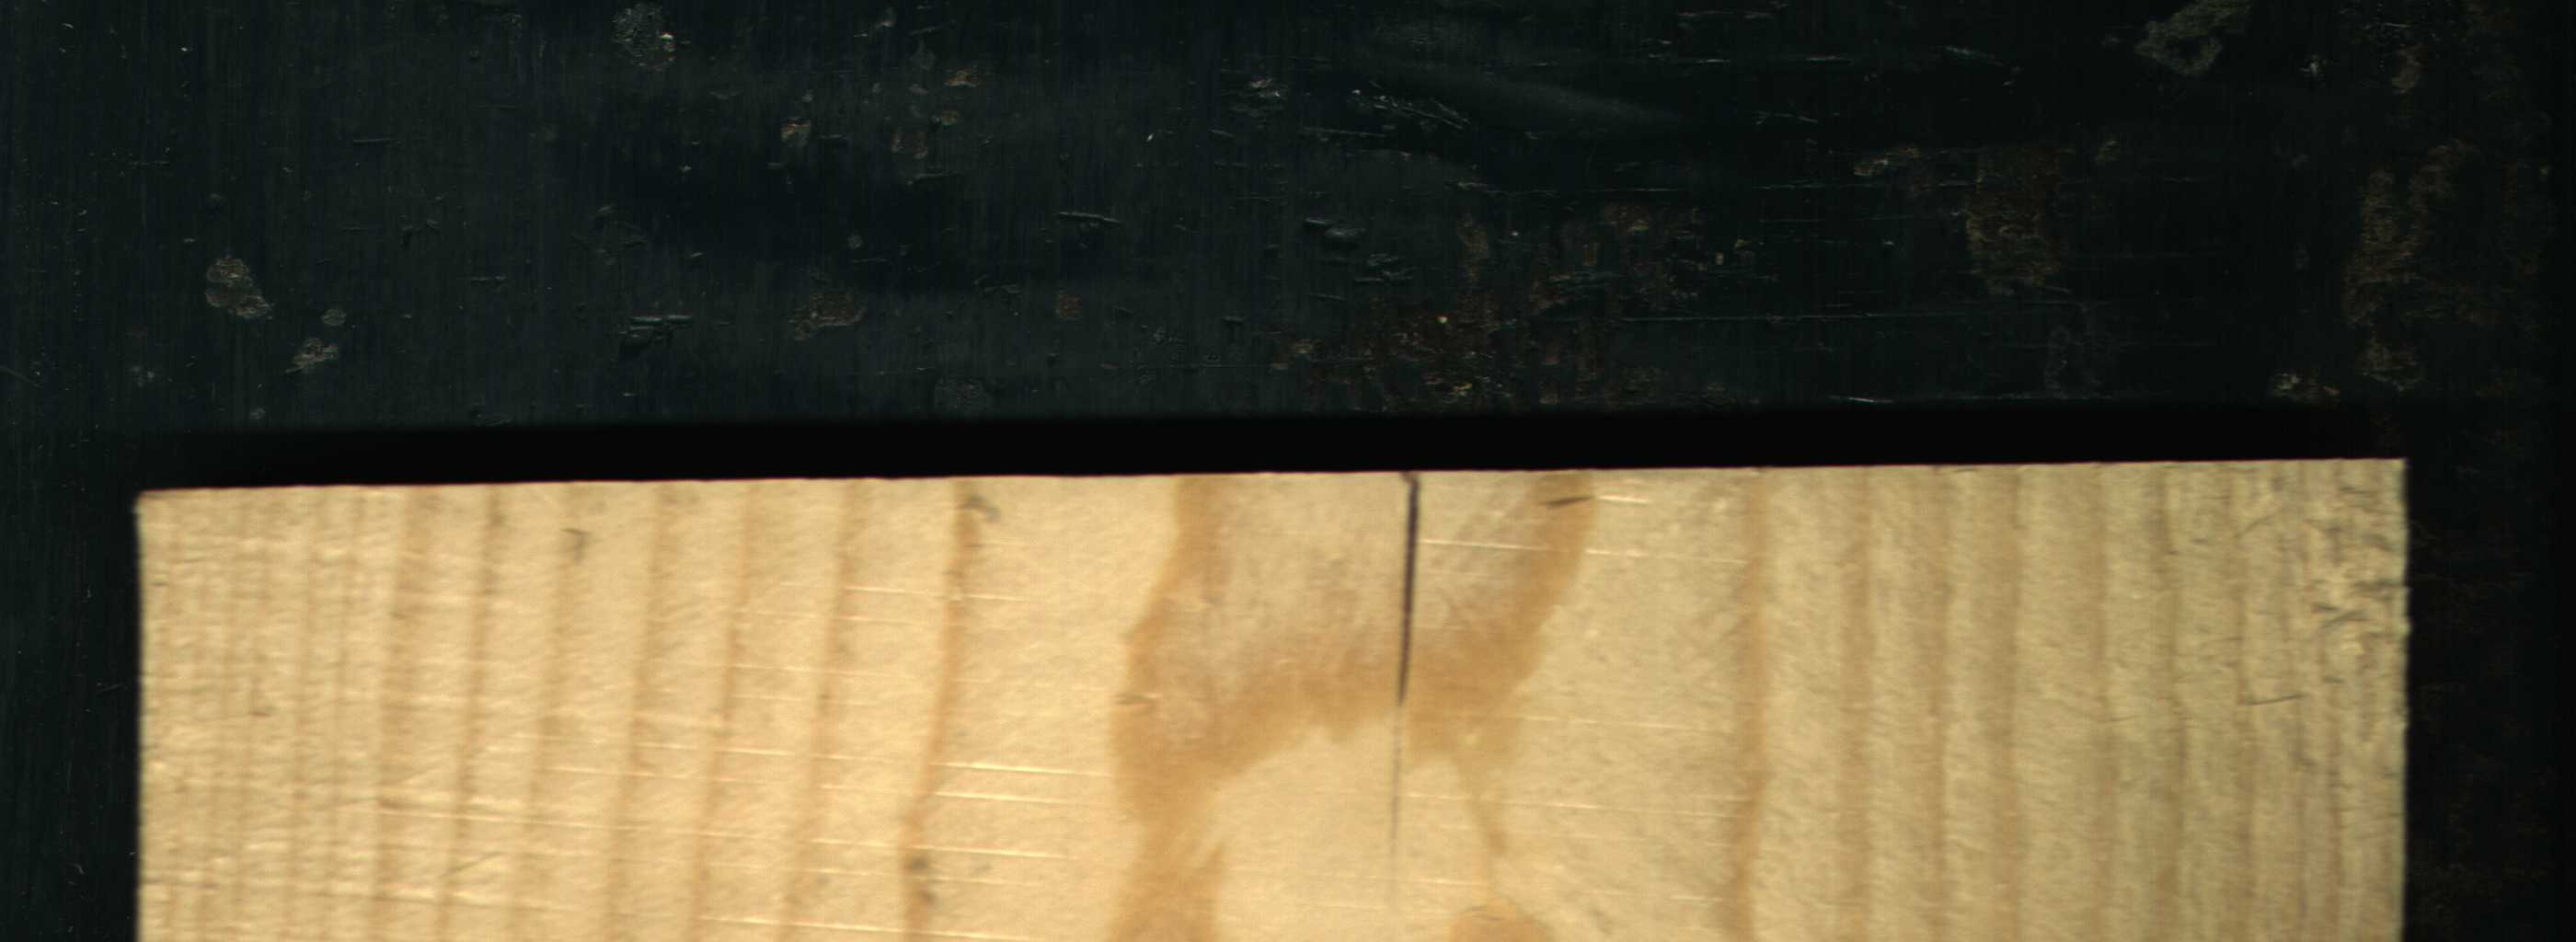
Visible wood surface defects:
Crack